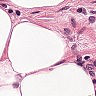
Metastatic tissue present: no